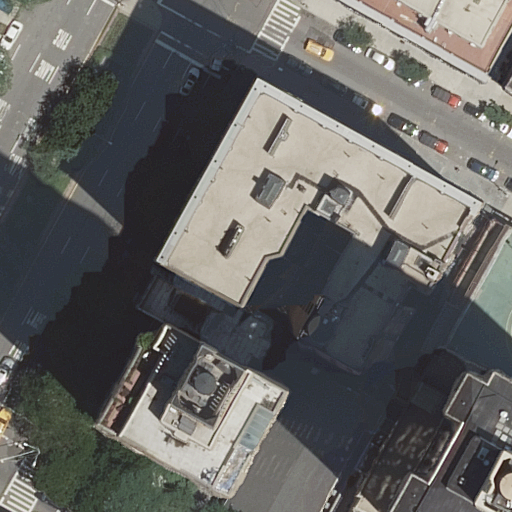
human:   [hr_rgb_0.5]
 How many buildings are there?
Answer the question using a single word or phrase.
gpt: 7

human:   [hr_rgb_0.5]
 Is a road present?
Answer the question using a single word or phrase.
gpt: yes

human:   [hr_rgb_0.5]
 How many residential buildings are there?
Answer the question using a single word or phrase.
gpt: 7

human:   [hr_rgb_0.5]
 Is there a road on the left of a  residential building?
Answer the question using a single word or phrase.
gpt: yes

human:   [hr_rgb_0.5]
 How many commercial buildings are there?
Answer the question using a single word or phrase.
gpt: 0

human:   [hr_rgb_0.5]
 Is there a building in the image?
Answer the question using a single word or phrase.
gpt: yes

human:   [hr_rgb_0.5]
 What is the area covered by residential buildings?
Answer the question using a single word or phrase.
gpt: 3552m2

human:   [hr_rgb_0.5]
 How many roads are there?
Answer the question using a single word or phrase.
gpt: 4

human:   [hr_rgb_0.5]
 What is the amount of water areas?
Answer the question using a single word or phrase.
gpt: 0

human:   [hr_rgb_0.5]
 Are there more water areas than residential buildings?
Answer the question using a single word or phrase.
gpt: no

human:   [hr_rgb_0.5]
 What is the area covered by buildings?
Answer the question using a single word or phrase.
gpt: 3552m2

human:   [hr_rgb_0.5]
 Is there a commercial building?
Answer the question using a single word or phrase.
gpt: no

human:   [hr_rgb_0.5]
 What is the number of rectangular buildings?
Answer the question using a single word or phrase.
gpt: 4

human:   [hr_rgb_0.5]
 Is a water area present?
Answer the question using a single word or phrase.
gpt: no

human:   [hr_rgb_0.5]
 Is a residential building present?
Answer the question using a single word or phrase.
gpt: yes

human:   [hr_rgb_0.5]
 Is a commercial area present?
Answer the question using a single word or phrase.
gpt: no

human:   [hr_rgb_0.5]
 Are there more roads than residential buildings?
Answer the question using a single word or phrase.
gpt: no

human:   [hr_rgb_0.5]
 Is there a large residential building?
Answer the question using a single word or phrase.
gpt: yes

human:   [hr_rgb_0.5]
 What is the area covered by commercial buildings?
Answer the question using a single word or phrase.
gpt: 0m2

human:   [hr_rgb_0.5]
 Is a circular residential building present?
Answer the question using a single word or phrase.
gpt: no

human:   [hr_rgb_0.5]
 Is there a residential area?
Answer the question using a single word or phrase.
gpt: no

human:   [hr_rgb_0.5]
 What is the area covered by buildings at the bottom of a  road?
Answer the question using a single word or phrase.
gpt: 3324m2

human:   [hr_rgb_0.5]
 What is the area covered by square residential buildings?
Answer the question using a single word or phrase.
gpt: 0m2

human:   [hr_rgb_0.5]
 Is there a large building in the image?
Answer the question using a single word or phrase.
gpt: yes

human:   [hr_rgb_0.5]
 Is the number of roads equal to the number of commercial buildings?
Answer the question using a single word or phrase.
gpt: no

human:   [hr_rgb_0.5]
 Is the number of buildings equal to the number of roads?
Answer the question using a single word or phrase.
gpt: no

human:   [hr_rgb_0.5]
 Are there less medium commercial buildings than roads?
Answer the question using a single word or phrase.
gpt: yes

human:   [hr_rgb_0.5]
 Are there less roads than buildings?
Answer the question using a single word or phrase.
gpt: yes

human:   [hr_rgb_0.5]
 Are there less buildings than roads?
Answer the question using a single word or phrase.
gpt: no

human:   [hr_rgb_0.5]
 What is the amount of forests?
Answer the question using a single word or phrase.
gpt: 0

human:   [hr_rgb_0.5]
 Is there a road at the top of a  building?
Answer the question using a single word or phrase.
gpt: yes

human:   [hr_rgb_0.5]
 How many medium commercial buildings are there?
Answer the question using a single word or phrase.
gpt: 0

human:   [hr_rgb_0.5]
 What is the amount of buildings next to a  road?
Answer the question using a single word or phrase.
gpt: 7

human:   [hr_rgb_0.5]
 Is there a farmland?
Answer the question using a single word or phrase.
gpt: no

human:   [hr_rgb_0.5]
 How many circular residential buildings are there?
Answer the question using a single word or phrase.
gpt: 0

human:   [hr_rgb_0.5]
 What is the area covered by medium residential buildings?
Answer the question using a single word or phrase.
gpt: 519m2

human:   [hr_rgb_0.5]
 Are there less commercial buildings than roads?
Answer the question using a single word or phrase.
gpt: yes

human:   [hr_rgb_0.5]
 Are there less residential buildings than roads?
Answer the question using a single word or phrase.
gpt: no

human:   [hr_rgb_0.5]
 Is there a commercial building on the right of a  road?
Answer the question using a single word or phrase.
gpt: no

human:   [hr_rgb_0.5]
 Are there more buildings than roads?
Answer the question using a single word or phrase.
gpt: yes

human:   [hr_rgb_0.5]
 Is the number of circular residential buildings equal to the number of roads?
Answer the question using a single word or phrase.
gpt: no

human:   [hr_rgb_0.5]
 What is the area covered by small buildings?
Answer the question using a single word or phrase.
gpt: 10m2

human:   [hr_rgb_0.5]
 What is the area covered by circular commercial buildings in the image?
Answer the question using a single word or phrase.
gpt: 0m2

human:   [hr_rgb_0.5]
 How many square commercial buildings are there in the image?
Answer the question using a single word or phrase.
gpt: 0

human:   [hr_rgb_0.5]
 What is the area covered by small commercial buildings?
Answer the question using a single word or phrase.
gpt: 0m2

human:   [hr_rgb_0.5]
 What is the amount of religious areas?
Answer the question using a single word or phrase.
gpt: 0

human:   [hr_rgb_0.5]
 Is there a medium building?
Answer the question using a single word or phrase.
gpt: yes

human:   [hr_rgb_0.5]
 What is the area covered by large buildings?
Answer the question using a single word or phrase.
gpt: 3022m2

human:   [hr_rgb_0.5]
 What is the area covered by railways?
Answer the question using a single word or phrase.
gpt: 0m2

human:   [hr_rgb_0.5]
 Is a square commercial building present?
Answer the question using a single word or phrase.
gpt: no

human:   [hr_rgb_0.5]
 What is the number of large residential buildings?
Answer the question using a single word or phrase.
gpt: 3

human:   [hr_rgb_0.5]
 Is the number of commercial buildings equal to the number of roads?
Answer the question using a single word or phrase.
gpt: no

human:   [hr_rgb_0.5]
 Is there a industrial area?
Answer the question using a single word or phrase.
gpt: no

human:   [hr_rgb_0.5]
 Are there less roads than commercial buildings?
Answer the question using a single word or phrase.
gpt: no

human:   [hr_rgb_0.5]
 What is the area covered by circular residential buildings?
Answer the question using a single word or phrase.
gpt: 0m2

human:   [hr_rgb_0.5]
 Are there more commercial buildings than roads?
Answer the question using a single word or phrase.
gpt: no

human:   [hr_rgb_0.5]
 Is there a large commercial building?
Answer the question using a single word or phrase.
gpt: no

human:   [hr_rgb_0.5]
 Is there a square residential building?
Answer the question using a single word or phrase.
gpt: no

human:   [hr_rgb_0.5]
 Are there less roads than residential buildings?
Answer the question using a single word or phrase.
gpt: yes

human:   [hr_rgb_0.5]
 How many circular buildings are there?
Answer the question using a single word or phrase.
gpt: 0

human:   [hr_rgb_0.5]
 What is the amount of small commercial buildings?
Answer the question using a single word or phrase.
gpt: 0

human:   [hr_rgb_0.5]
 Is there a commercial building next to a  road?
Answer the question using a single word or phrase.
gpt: no

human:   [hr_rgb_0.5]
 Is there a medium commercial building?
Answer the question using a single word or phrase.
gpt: no

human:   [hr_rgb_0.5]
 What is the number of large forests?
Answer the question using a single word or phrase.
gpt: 0